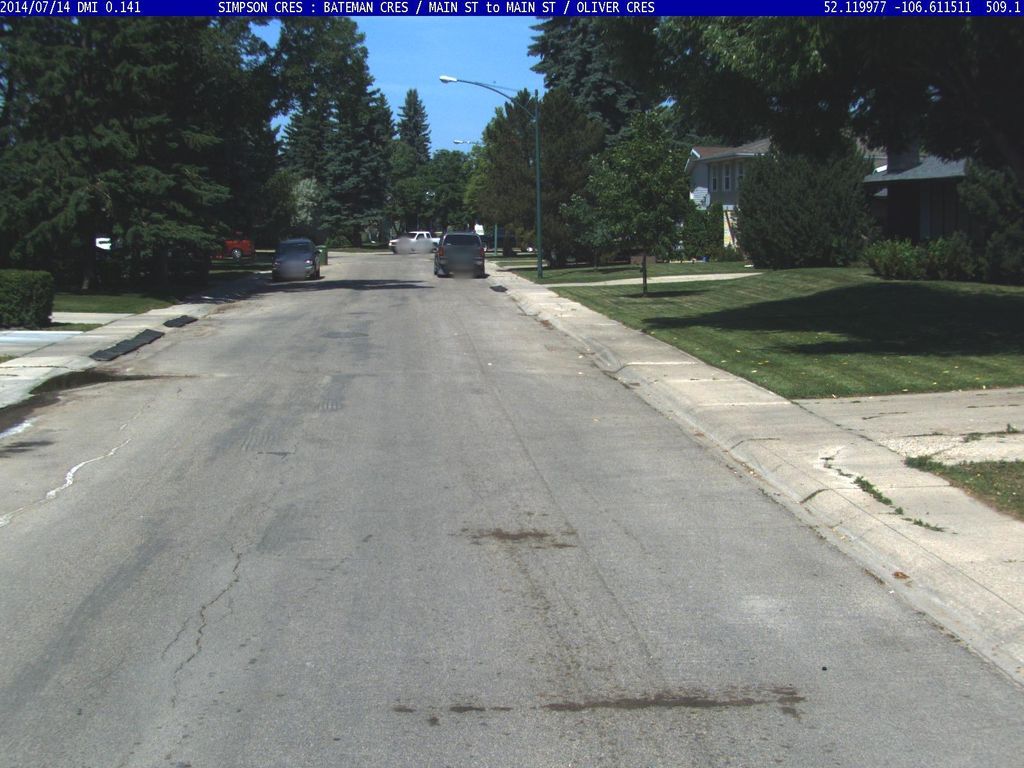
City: saskatoon